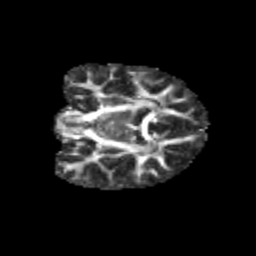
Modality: FA
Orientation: coronal
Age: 11
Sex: female
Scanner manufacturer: siemens
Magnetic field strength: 3 T
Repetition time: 3.8 s
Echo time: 0.07 s